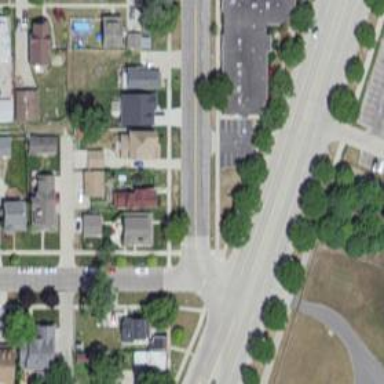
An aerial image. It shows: Residential road with separate sidewalk.